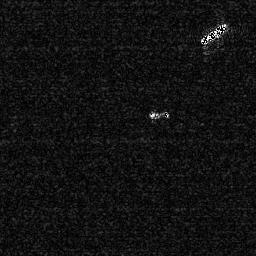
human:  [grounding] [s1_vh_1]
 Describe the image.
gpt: In the satellite image, there is  <ref>1 small ship </ref> <box>[[56, 42, 66, 46, 0]]</box> located at center,  <ref>1 medium ship </ref> <box>[[76, 7, 89, 17, 0]]</box> located at top right.